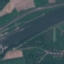
Land use / land cover: River